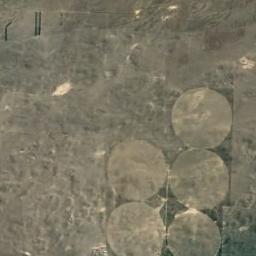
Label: circular_farmland